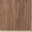
Piece: xx